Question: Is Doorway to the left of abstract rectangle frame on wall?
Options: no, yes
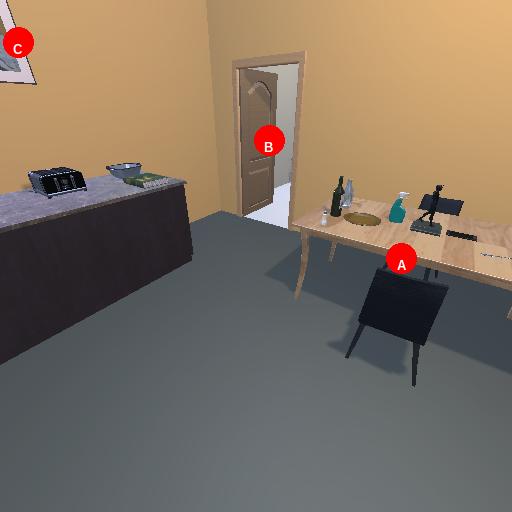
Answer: no